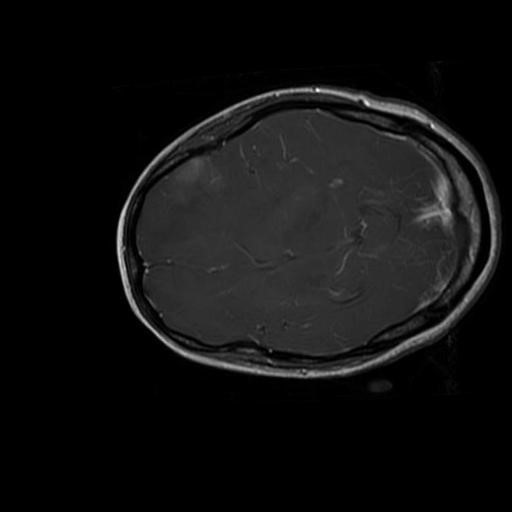
Label: brain_glioma